Aerial crown-view tile of a tropical tree (Barro Colorado Island, Panama), acquired 20241014:
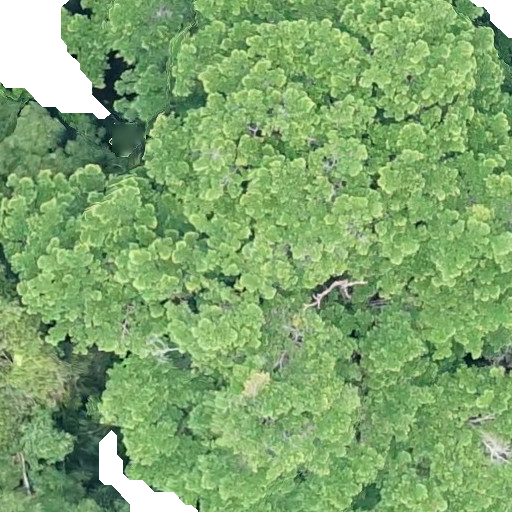
Species: Terminalia amazonia
GBIF accepted scientific name: Terminalia amazonica
Crown area: 610.872 m²